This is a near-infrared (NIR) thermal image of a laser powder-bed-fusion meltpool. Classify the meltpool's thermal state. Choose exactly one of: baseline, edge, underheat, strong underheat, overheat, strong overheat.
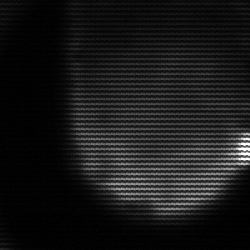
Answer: edge